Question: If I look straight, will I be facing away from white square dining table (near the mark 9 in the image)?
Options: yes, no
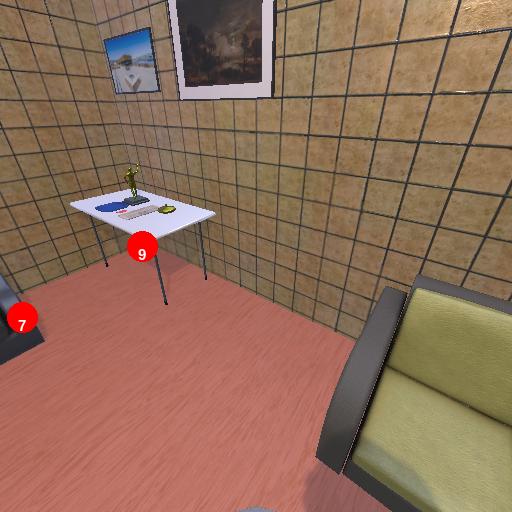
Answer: yes